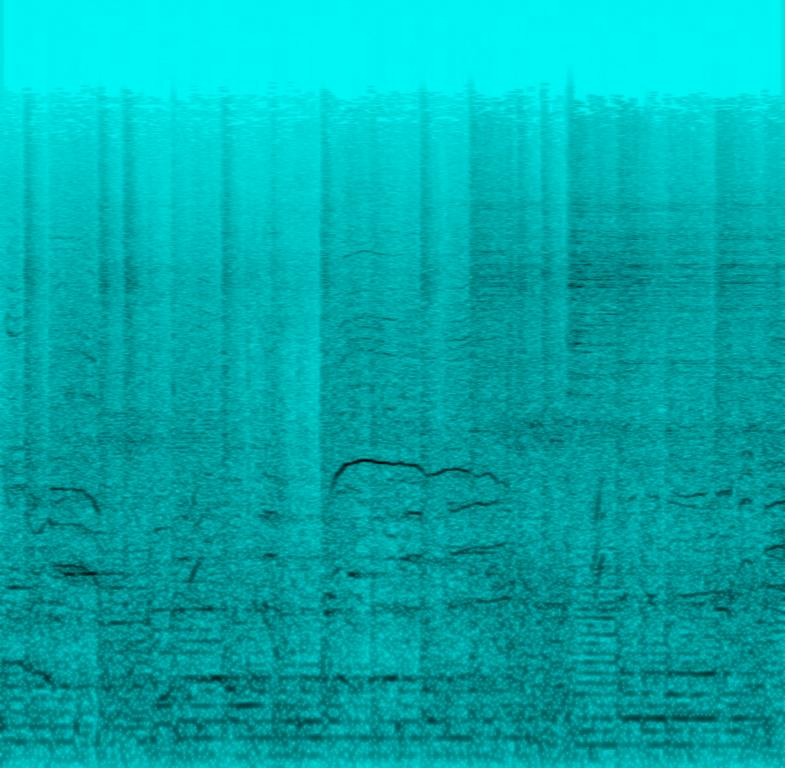
This song is an amateur recording of a live performance. This features a female voice singing the main melody. This is accompanied by a distortion guitar playing power chords. The percussion plays a simple rock beat. The sound of crowd whistles are heard in this clip. Other instruments are not audible as the quality of the audio is low. This song can be played in a romantic comedy movie.